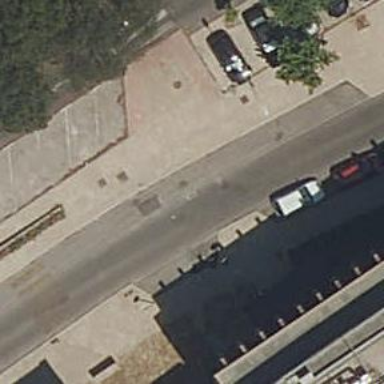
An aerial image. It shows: Sidewalk made of paving stones.